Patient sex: M
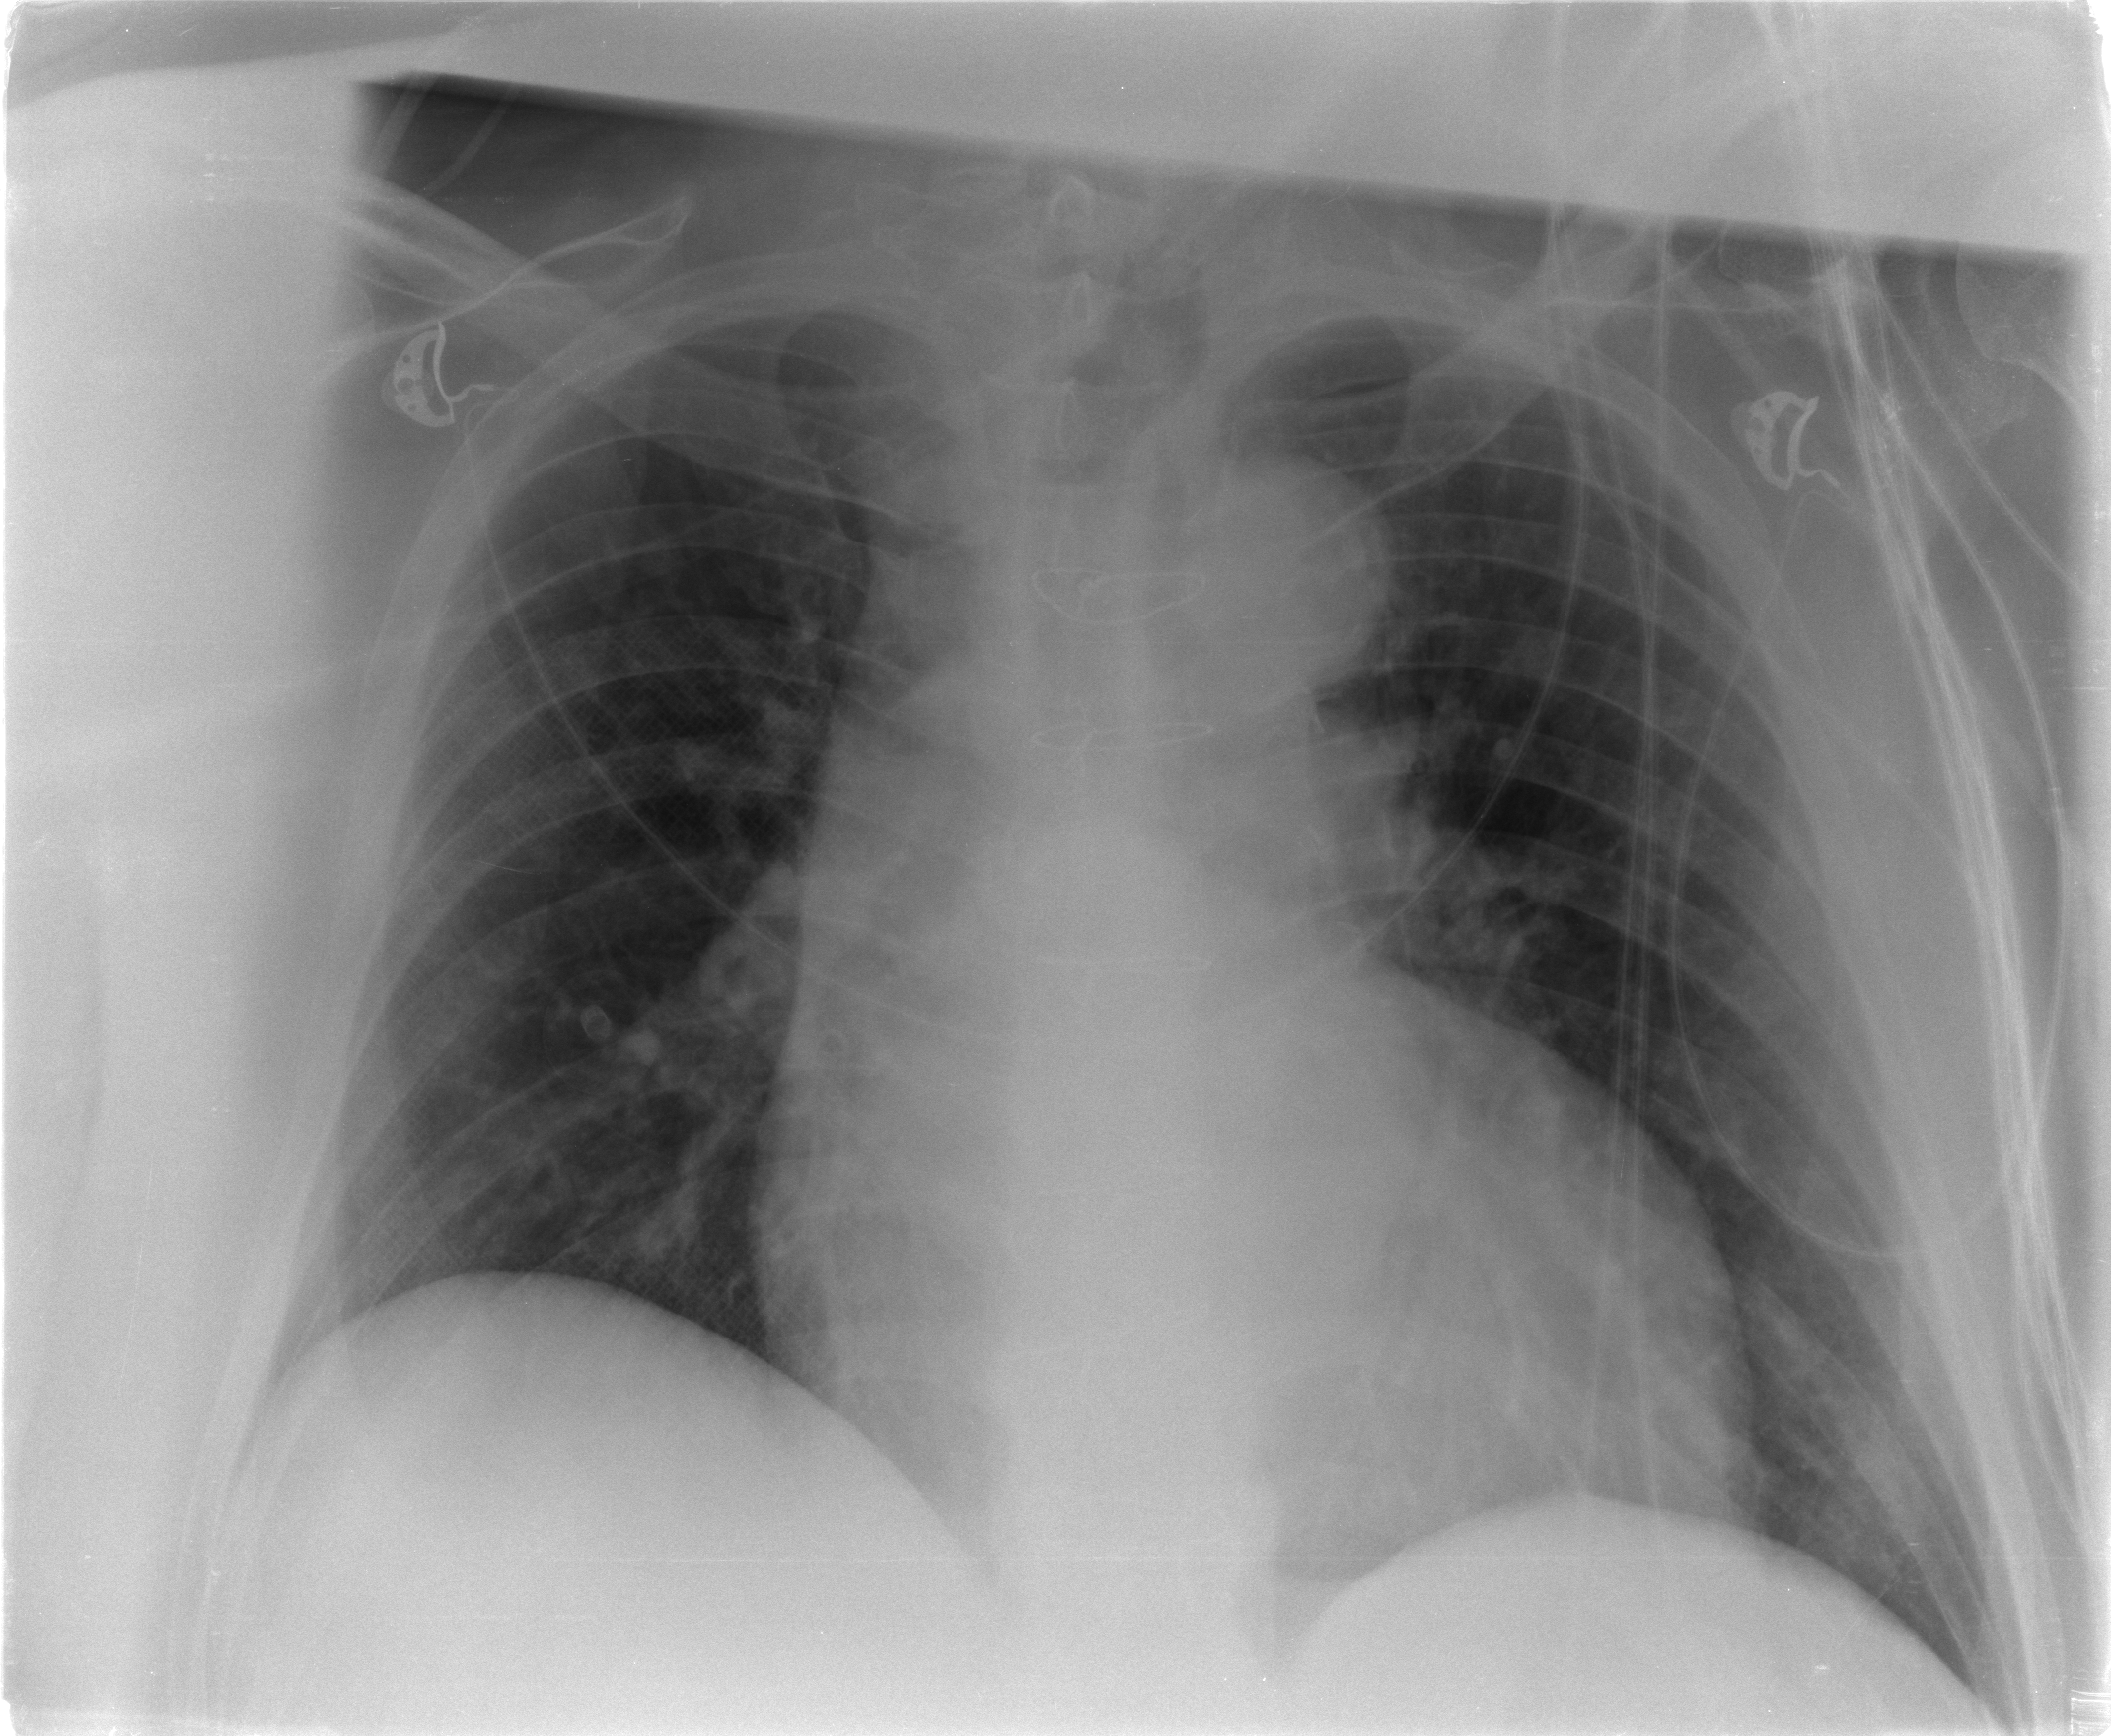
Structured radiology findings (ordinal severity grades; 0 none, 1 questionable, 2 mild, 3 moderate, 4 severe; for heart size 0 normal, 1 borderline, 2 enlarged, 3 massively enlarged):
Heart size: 2
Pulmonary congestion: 1
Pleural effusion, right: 0
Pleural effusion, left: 0
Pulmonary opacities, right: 0
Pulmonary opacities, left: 0
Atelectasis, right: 0
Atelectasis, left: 0